Question: The title doesn't really do my question justice, because there are probably a few ways to skin this cat. But I picked one approach and went with it. This is what I'm working with:
I've pulled all the metadata for a particular <URL> in the NCBI database using the "Send to:" option on their interface and downloading a .txt file.
In total, I have ~23k samples, each with up to 609 unique questions and answers from a questionnaire totaling when read as a .csv. To my dismay, the metadata are irregular. Some samples have 140 associated key/value pairs. Others have 492. I've included a header of a sample below.
'''
1: qiita_sid_10317:10317.BLANK1.6H.GUELPH
Identifiers: BioSample: SAMEA4790059; SRA: ERS2609990
Organism: metagenome
Attributes:
/Alias="qiita_sid_10317:10317.BLANK1.6H.GUELPH"
/description="American Gut control"
/ENA checklist="ERC000011"
/INSDC center alias="UCSDMI"
/INSDC center name="University of California San Diego Microbiome Initiative"
/INSDC first public="2018-07-13T17:03:10Z"
/INSDC last update="2018-07-13T14:50:03Z"
/INSDC status="public"
/SRA accession="ERS2609990"
'''
I've tried (including but not limited to):
- - - -
'''
samples <- read.csv("~/biosample_result_full.txt")
samples_split <- cSplit(samples, splitCols = sample$Colname, sep = "=")
samples_split$Attributes_1 <- gsub(" ", "_", samples_split$Attributes_1)
questions <- unique(samples_split$Attributes_1)
'''

Any help is greatly appreciated.
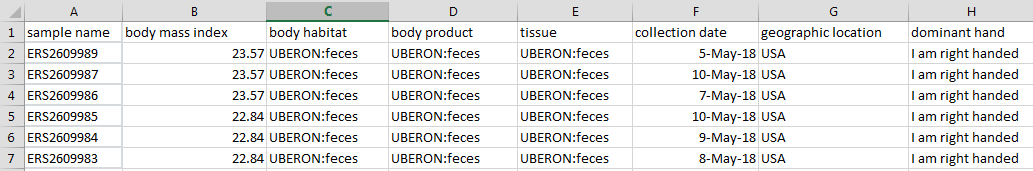
Answer: I see that the website you've linked to, allows fot the option to export data to xml. I strongly suggest to do so. R can hande/parse xml-files very efficient.
When I download the first three results from that site to a file 'biosample_result.xml' , it's easy to process using the 'xml2'-package
'''
library( xml2 )
library( magrittr )
doc <- read_xml( "./biosample_result.xml")
#gret all BioSample nodes
BioSample.Nodes <- xml_find_all( doc, "//BioSample")
#build a data.frame
data.frame(
sample_name = xml_find_first( BioSample.Nodes , ".//Id[@db='SRA']") %>% xml_text(),
stringsAsFactors = FALSE )
# sample_name
# 1 ERS2609990
# 2 ERS2609989
# 3 ERS2609988
'''
So if you can use the XML, you will just have to use the right xpath-syntax to get the data/nodes you need, into the columns you want...
In the exmaple above, I extracted (from each BioSample-node) the first ID-node with attribute 'db' equals 'SRA', and stored the result in the co0lumn 'sample_name'.
Still assuming you can use the xml-data.
If you are lokking for all attributes into one df, you need the functions from 'purrr', so just load the entire 'tidyverse'
'''
library( tidyverse )
df <- xml_find_all( doc, "//BioSample") %>%
map_df(~{
set_names(
xml_find_all(.x, ".//Attribute") %>% xml_text(),
xml_find_all(.x, ".//Attribute") %>% xml_attr( "attribute_name" )
) %>%
as.list() %>%
flatten_df()
})
'''
will result in a df like this
<URL>